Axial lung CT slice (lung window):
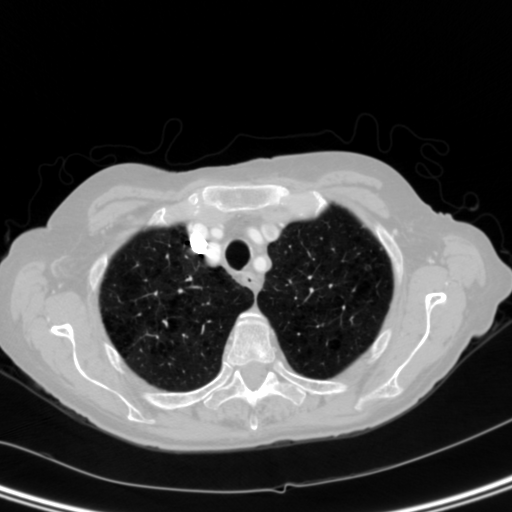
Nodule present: no